Question: I have the following html which is generated by a web framework so I can't change it. I can however add my own CSS.
'''
<table border="0" class="formlayout" role="presentation">
<tbody>
<tr>
<td align="right">Medical Aid Plan</td>
<td align="left"><input type="text"></td>
</tr>
<tr>
<td align="right">Adult Medical Aid Dependants</td>
<td align="left"><input type="text"></td>
<td align="right">Child Medical Aid Dependants</td>
<td align="left"><input type="text"></td>
</tr>
<tr>
<td align="right">Total Package</td>
<td align="left"><input type="text"></td>
</tr>
<tr>
<td align="right">Pensionable Earnings</td>
<td align="left"><input type="text"></td>
<td align="right">Pensionable Earnings Percentage</td>
<td align="left"><input type="text"></td>
</tr>
<tr>
<td align="right">Voluntary Contributions</td>
<td align="left"><input type="text"></td>
<td align="right">Voluntary Contributions Percentage</td>
<td align="left"><input type="text"></td>
</tr>
</tbody>
</table>
'''
I would like to create sections in the form and draw blocks around these sections , complete with text section headings. In order to achieve this I was thinking of adding additional space between the table rows and then adding CSS pseudo elements for the text and section frames. How would one do this?
I would like to add the first 3 text inputs to Section 1 and the rest to Section 2.
I'm trying to achieve something like this:

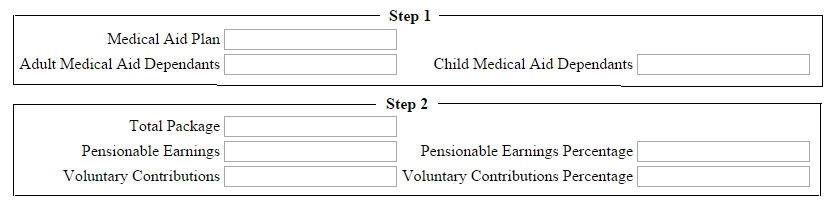
Answer: It can be done. But it only works with a fixed width layout (unless you use mediaqueries) and I don't know about browser compatibility.
It would be easier to set some padding and a background image.
Here is a jsfiddle: <URL>
'''
table.formlayout {
width: 730px;
}
table.formlayout td {
position: relative;
z-index: 2;
}
table.formlayout tr:nth-child(1) td {
padding-top: 1em;
}
table.formlayout tr:nth-child(3) td {
padding-top: 3em;
}
table.formlayout tr:nth-child(1):after, table.formlayout tr:nth-child(3):after {
content:"";
position: absolute;
left: 0;
width: 750px;
border: 1px solid;
}
table.formlayout tr:nth-child(1):after {
height: 5em;
}
table.formlayout tr:nth-child(3):after {
height: 6em;
margin-top: 2em;
}
table.formlayout tr:first-child td:first-child:after, table.formlayout tr:nth-child(3) td:first-child:after {
position: absolute;
z-index: 1;
width: 3em;
padding: 2px 5px;
margin-left: 7em;
background: white;
}
table.formlayout tr:first-child td:first-child:after {
content:"Step 1";
top: -9px;
}
table.formlayout tr:nth-child(3) td:first-child:after {
content:"Step 2";
top: 23px;
}
'''